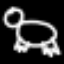
Label: frog